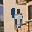
Label: 4